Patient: sex M, age 59
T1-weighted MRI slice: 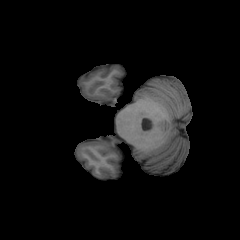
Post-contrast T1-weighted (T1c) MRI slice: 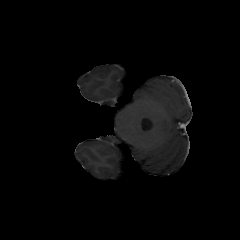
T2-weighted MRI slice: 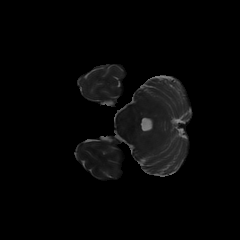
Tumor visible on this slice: no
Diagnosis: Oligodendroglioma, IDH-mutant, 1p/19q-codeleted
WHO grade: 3